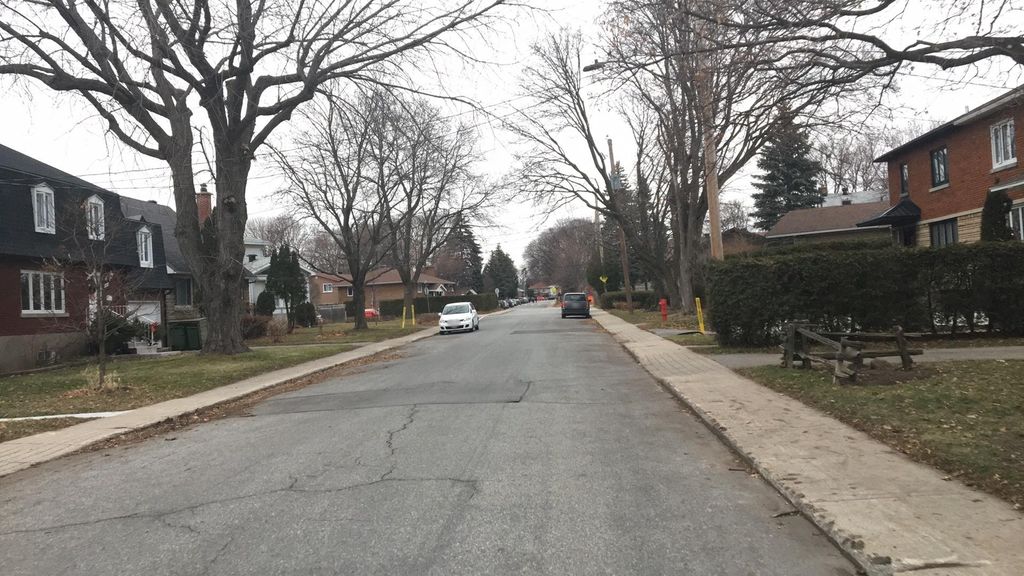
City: montreal